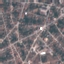
Land use / land cover: Residential